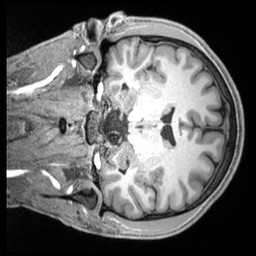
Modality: T1w
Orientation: coronal
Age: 25
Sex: male
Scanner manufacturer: siemens
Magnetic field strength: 3 T
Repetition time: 2.4 s
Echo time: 0.00226 s